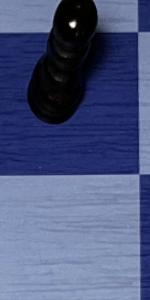
Label: Empty